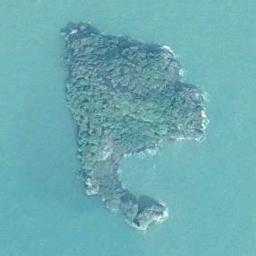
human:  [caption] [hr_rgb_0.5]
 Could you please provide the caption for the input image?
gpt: The irregularly shaped green island is surrounded by pale blue water, And the island’s green plants flourish .

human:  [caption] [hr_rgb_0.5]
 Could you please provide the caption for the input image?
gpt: Many trees are on the island .

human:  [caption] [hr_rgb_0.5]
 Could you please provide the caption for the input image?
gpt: The island on the left is several times as large as the island on the right .

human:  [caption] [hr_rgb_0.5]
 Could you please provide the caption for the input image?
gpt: The island with dense vegetation is surrounded by green waters .

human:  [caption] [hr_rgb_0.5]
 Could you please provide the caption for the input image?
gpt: The green island full of trees is surrounded by green water .